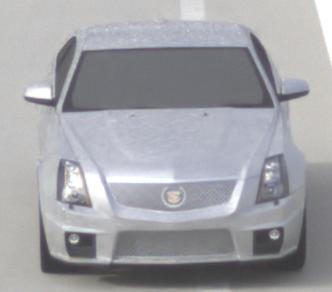
Make: Cadillac
Model: CTS-V
Detailed model: CTS-V (II) Limousine
Model produced from: 2008/11
Model produced until: 2010/12
Doors: 4
Color: white
Road condition: dry road
Daytime: morning or afternoon
Contrast: low contrast